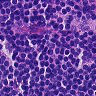
Metastatic tissue present: no